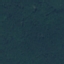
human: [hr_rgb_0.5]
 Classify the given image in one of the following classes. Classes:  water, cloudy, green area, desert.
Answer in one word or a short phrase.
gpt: green area